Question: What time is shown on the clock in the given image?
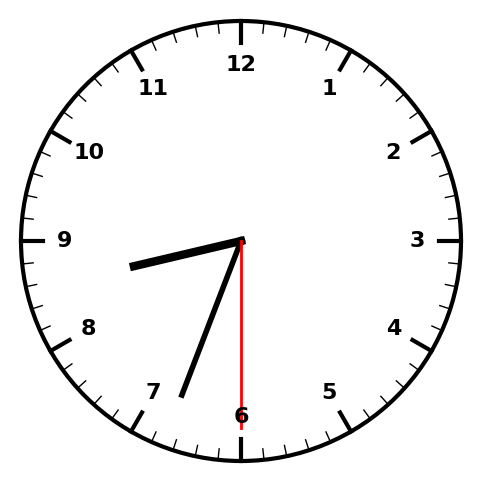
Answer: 08:33:30